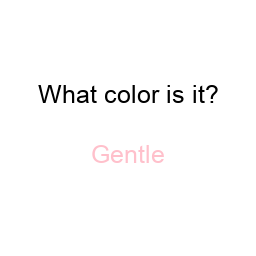
Color: pink
Background color: white
Question text color: black